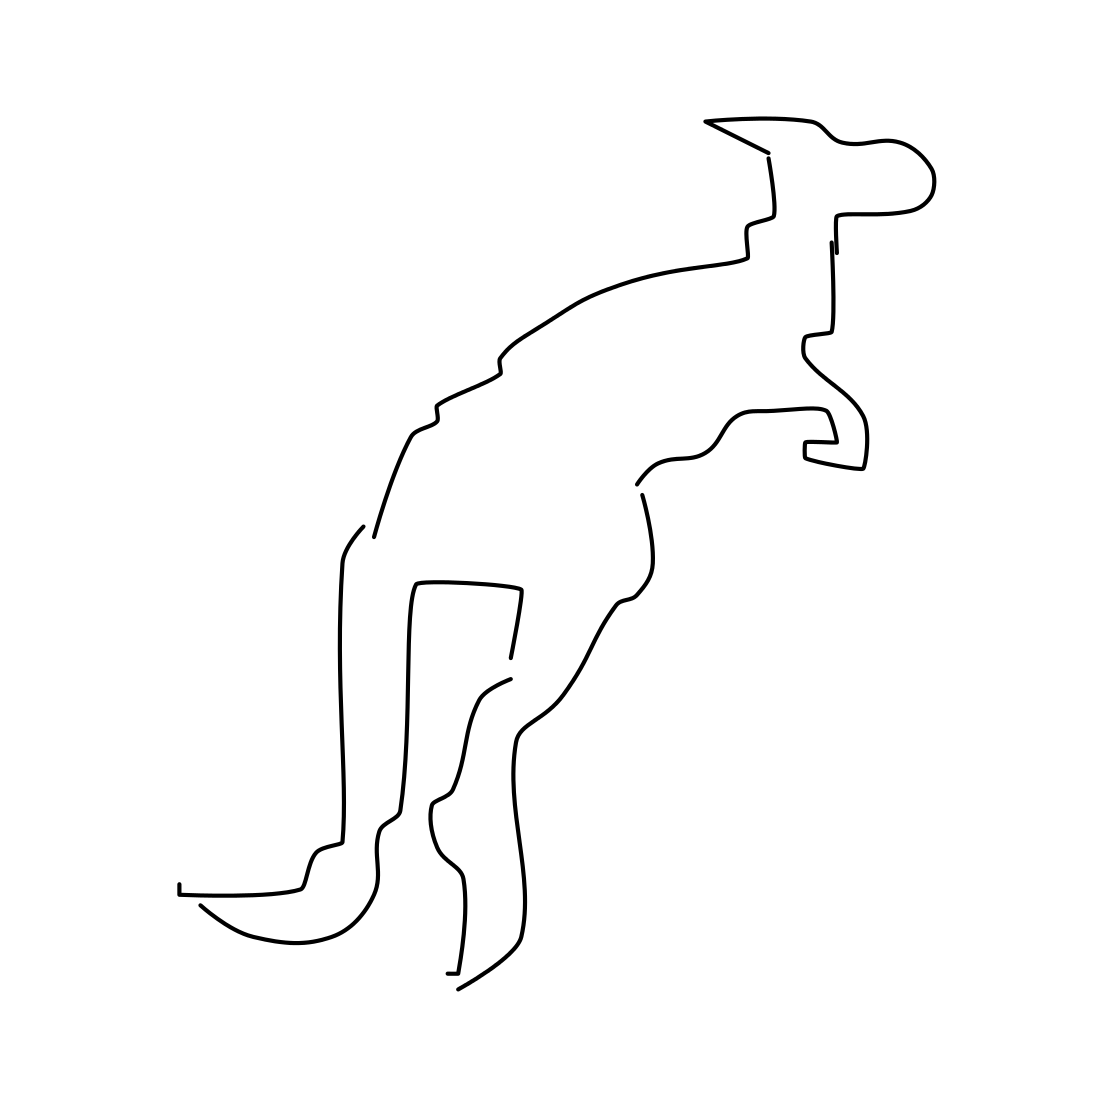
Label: kangaroo